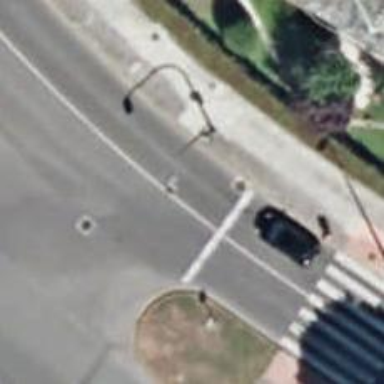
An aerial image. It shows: Traffic signals at road crossing.